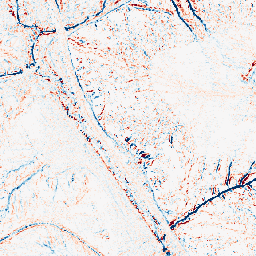
Category: edge_preserving
Decomposition family: median
Decomposition parameters: size: 5
Upsampling method: area
Upsampling parameters: scale: 4
Upsampling scale: 4